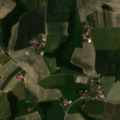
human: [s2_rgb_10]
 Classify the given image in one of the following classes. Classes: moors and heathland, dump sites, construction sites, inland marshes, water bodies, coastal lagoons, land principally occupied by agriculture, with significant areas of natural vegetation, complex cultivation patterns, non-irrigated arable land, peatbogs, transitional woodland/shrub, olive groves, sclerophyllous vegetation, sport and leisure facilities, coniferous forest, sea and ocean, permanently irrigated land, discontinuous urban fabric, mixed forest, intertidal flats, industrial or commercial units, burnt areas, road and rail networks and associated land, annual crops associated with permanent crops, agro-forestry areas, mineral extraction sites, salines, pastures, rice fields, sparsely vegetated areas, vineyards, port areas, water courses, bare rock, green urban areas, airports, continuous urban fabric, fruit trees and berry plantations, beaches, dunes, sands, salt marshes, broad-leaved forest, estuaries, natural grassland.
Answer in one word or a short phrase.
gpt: non-irrigated arable land, land principally occupied by agriculture, with significant areas of natural vegetation